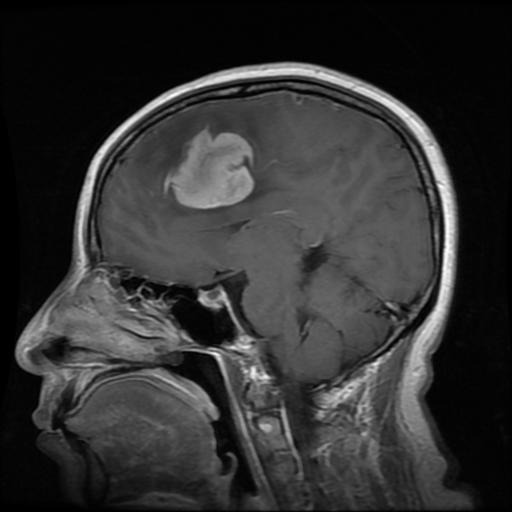
Label: meningioma